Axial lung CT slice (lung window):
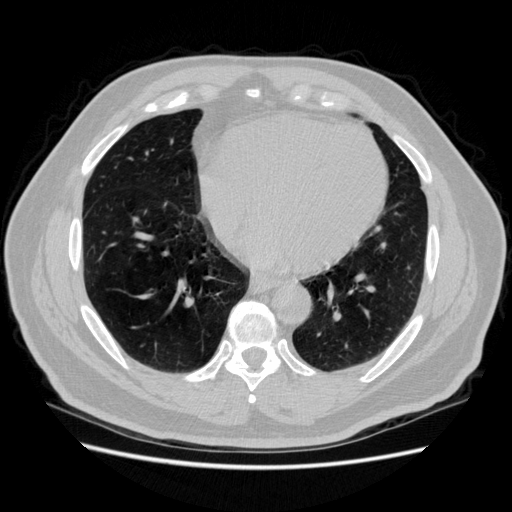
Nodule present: no